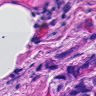
Metastatic tissue present: yes